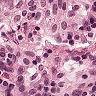
Metastatic tissue present: no